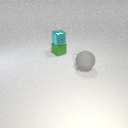
small cyan metal cube above small green metal cube